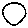
Label: circle